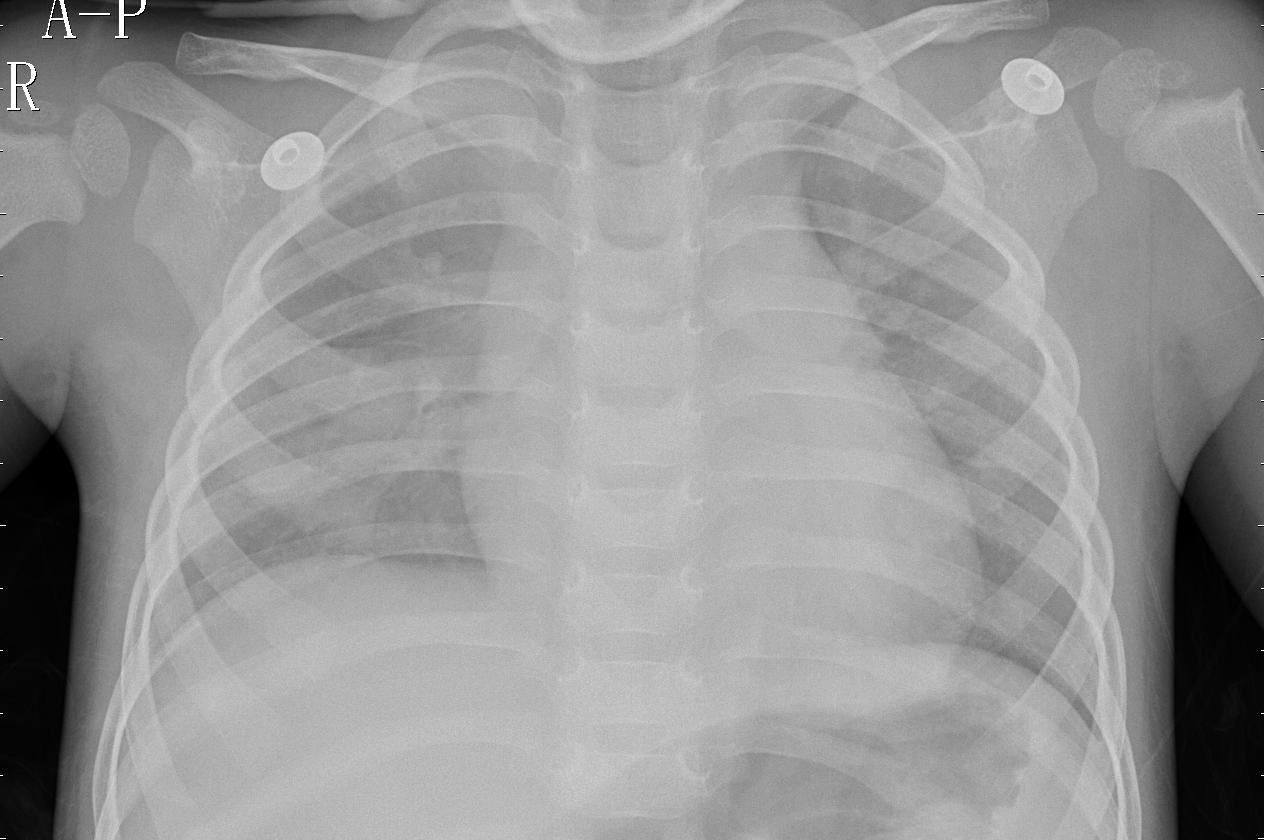
Diagnosis: PNEUMONIA